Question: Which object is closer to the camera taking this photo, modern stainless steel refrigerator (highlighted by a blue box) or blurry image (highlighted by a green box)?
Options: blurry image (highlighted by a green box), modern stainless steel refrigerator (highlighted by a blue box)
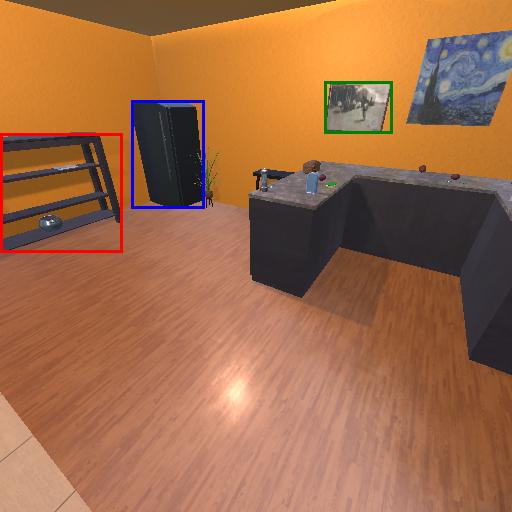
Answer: blurry image (highlighted by a green box)